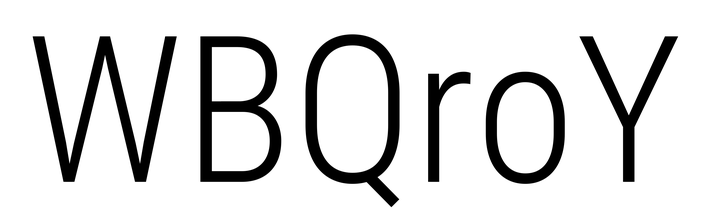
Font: Roboto_Condensed_Light